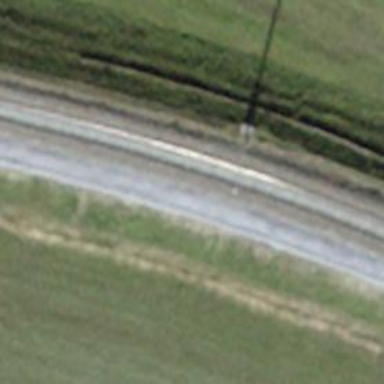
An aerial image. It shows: Narrow-gauge railway track electrified by contact line.